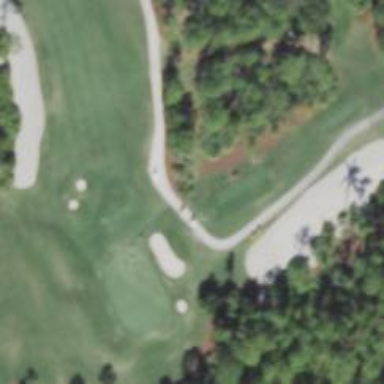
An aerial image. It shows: Path used for both walking and golf.